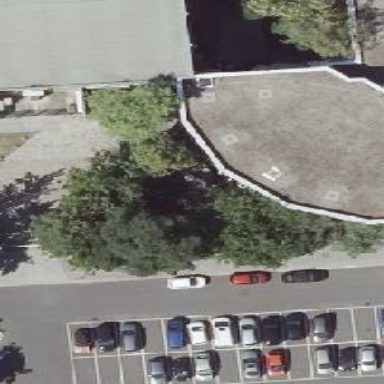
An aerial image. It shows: Part of building.